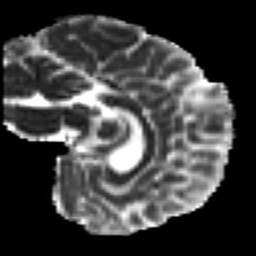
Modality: MD
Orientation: sagittal
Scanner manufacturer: siemens
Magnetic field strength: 3 T
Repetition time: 7.8 s
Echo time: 0.09 s